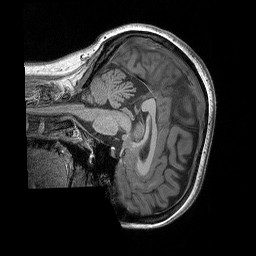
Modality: T1w
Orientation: sagittal
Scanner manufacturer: siemens
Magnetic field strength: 3 T
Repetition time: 2.3 s
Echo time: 0.00298 s